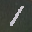
Label: 1